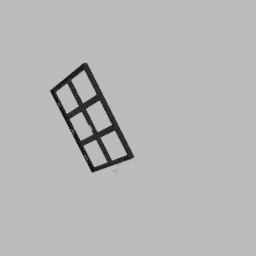
Label: architecture